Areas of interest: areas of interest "Home Appliance and Electronics Store"
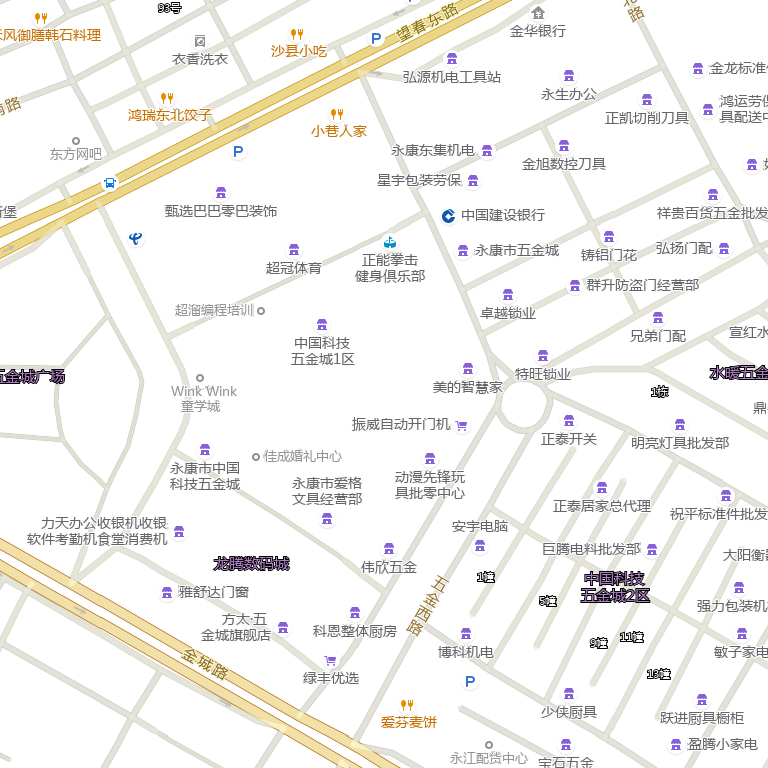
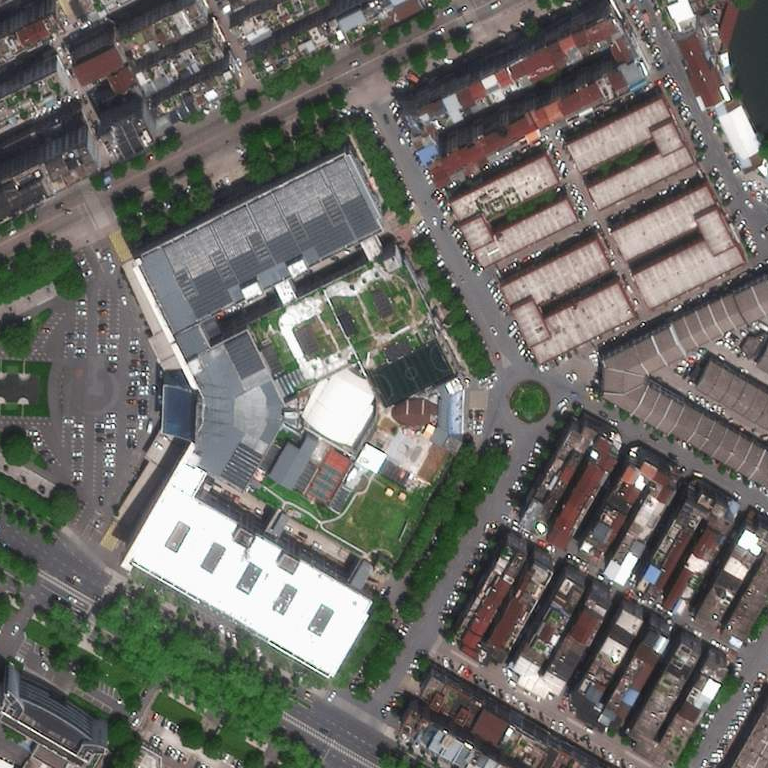